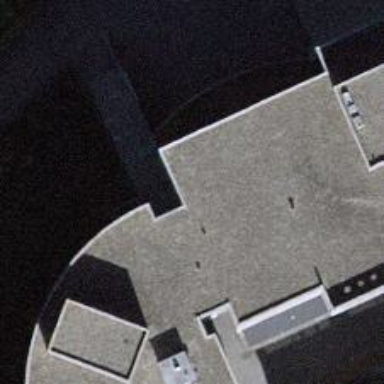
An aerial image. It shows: Restaurant.